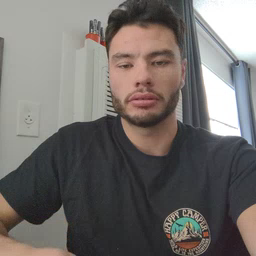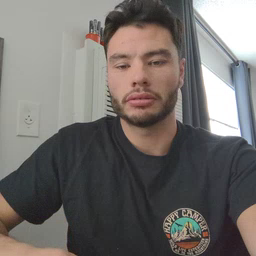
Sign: cute